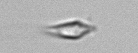
Label: Oxytoxum